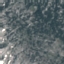
Land use / land cover: HerbaceousVegetation